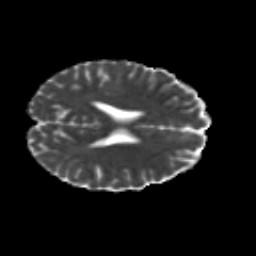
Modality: MD
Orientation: axial
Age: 32
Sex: female
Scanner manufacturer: siemens
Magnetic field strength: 3 T
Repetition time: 8.8 s
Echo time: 0.085 s